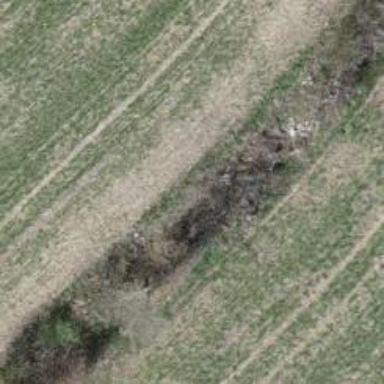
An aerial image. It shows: Row of trees in natural setting.